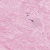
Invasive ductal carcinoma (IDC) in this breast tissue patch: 0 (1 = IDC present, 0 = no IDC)